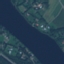
Land use / land cover: River